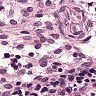
Metastatic tissue present: no